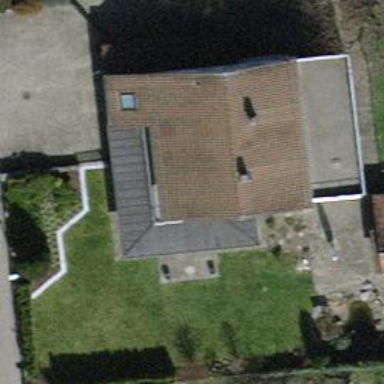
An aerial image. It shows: Building with tile roof.